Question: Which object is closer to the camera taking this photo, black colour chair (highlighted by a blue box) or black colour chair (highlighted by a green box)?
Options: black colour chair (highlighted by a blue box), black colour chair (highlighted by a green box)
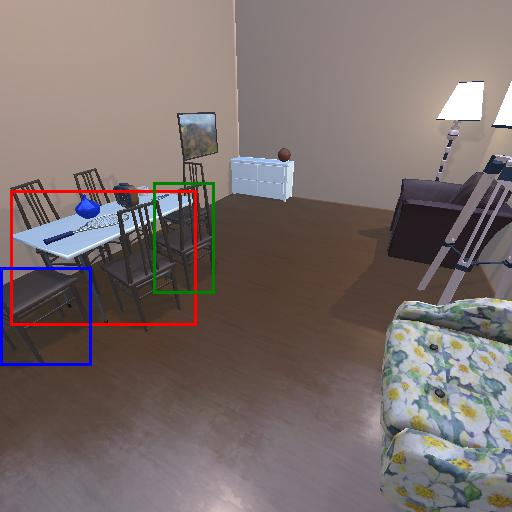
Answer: black colour chair (highlighted by a blue box)